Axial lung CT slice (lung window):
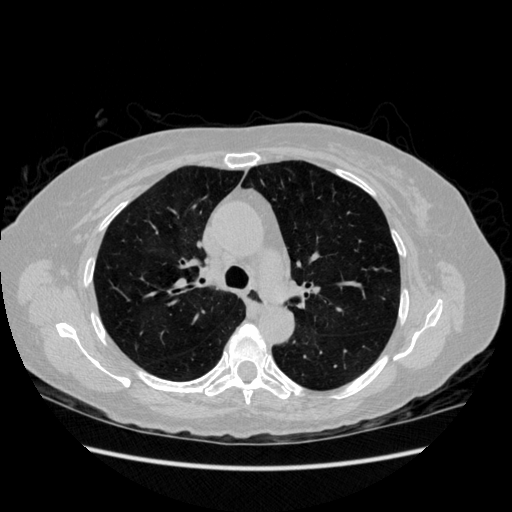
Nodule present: no